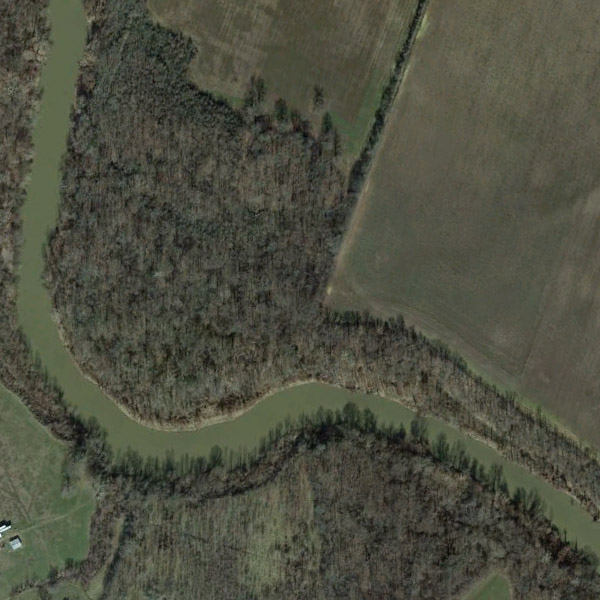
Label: River